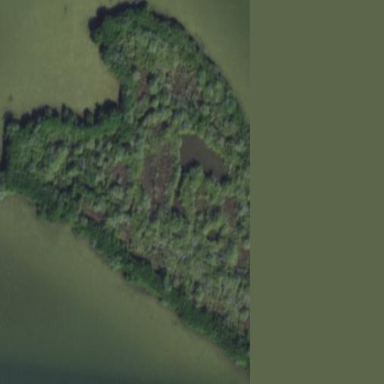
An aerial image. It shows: Wetland area with mangrove vegetation.